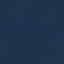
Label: SeaLake